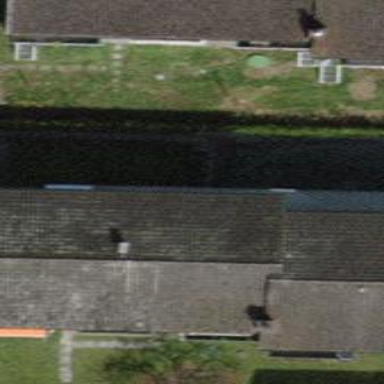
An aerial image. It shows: Terrace building.